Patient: sex M, age 46
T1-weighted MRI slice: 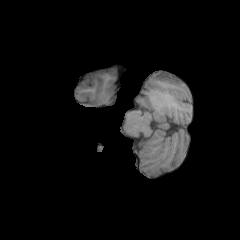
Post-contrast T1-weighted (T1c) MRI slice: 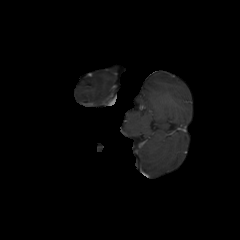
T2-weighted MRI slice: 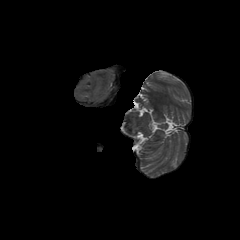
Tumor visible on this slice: no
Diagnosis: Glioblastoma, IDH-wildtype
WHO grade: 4